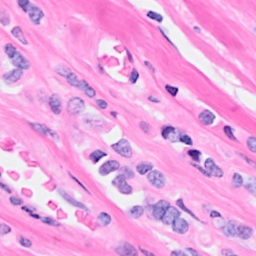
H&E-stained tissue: Breast